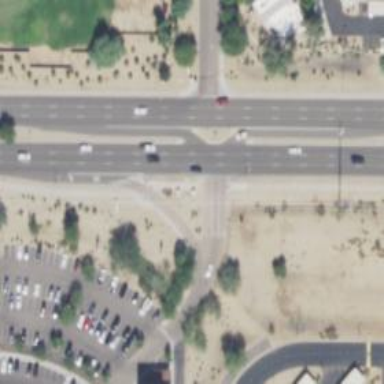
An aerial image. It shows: Asphalt road with primary link designation.